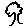
Label: tree